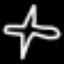
Label: airplane